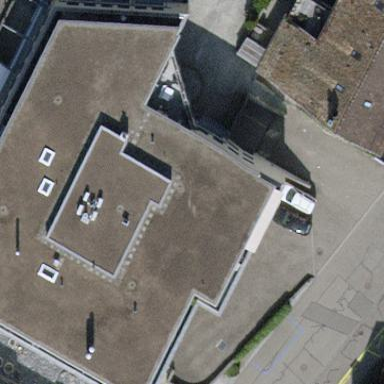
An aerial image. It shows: Beige building.